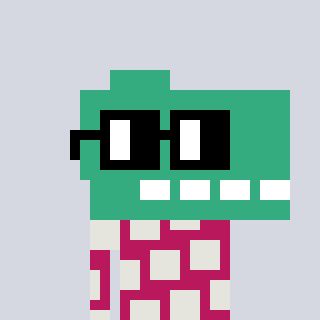
a pixel art character with square black glasses, a dino-shaped head and a darkpink-colored body on a cool background